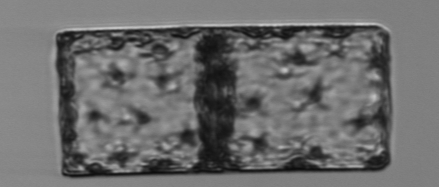
Label: Guinardia_flaccida